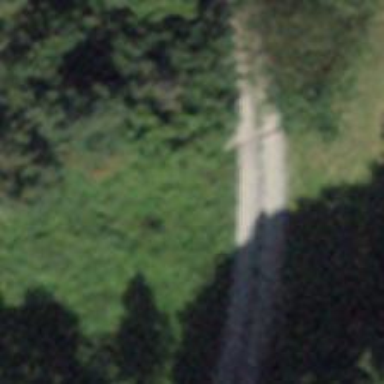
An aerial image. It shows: Culvert tunnel.